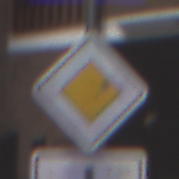
Verkehrszeichen: Vorfahrtsstrasse
Zusatzzeichen unten: VerlaufVorfahrtsstrasse1
Umgebung: Outdoor, Urban
Tageszeit: MorningAfternoon
Wetter: Overcast
Licht: Natural
Jahreszeit: NotSpecified
Kontrast: LowContrast